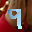
Label: 9